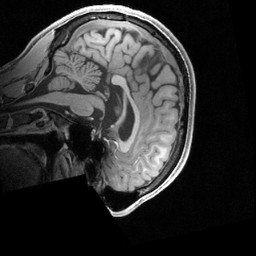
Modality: T1w
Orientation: sagittal
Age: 21
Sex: male
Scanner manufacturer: siemens
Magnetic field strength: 3 T
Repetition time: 2.4 s
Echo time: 0.00224 s